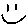
Label: smiley face